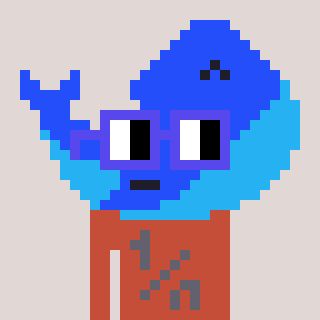
a pixel art character with square blue glasses, a whale-shaped head and a rust-colored body on a warm background